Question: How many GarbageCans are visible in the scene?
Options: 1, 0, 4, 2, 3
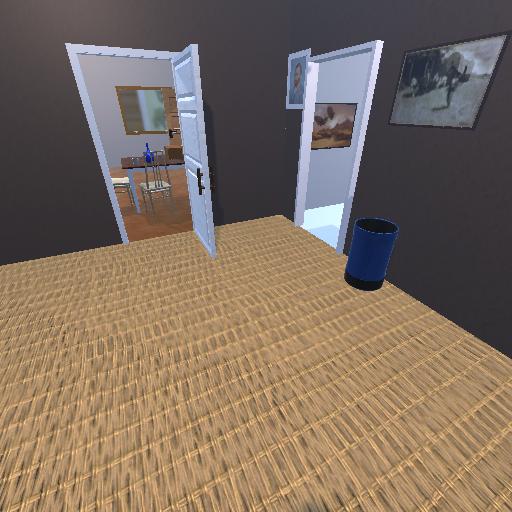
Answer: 1